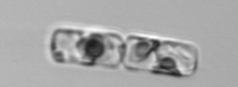
Label: Guinardia_delicatula